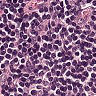
Metastatic tissue present: no